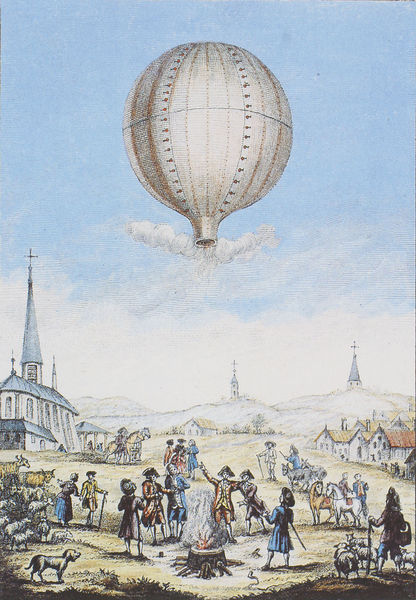
Titel: Aufstieg eines Heißluftballons der Brüder Montgolfier am 5. Juni 1783 in Annonay
Institution: Paris, Musée Carnavalet
Schlagwörter: blau, feuer, himmel, weiß, wolken, menschen, stadt, bunt, fenster, männer, zeichnung, hund, tiere, feier, häuser, weite, kirche, rauch, publikum, pferd, pferde, turm, berge, dorf, dampf, fliege, kirchen, türme, flammen, uniformen, schaulustige, schafe, schäfer, erstaunen, ballon, hung, lagerfeuer, stadt dorf, heißluftballon, luftfahrt, heißluftballomn